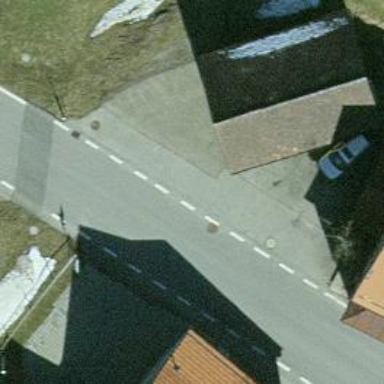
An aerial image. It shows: Bus stop with platform for public transport.